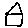
Label: house